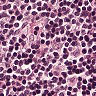
Metastatic tissue present: no